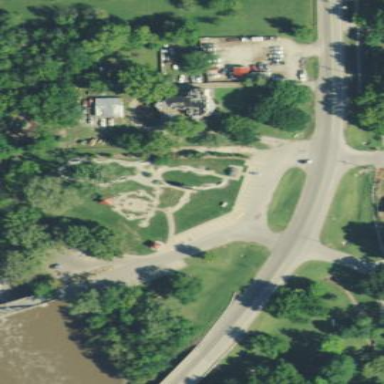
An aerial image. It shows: Park with war memorial.